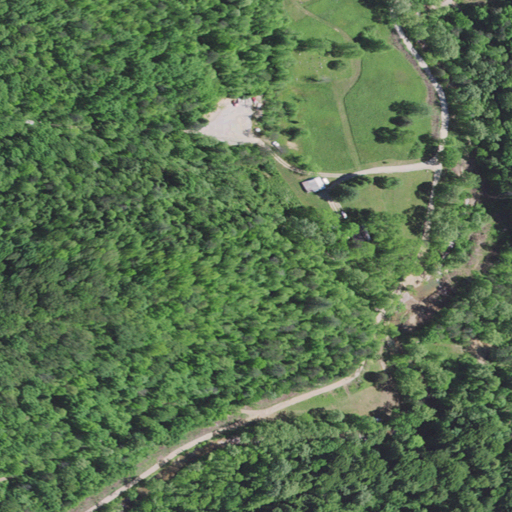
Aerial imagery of valley in Kentucky named Cold Oak Hollow containing deciduous forest, mixed forest, open development, pasture, and low intensity development